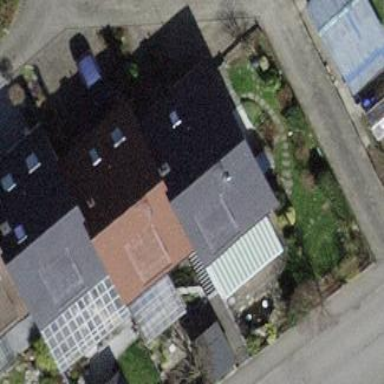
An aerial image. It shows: Gabled roof house.